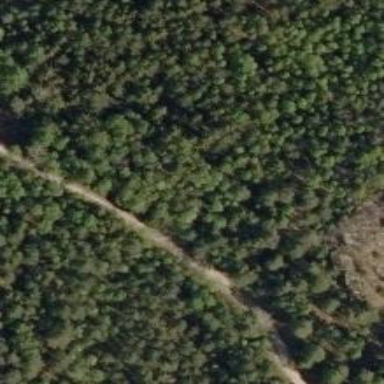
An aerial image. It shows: Path.